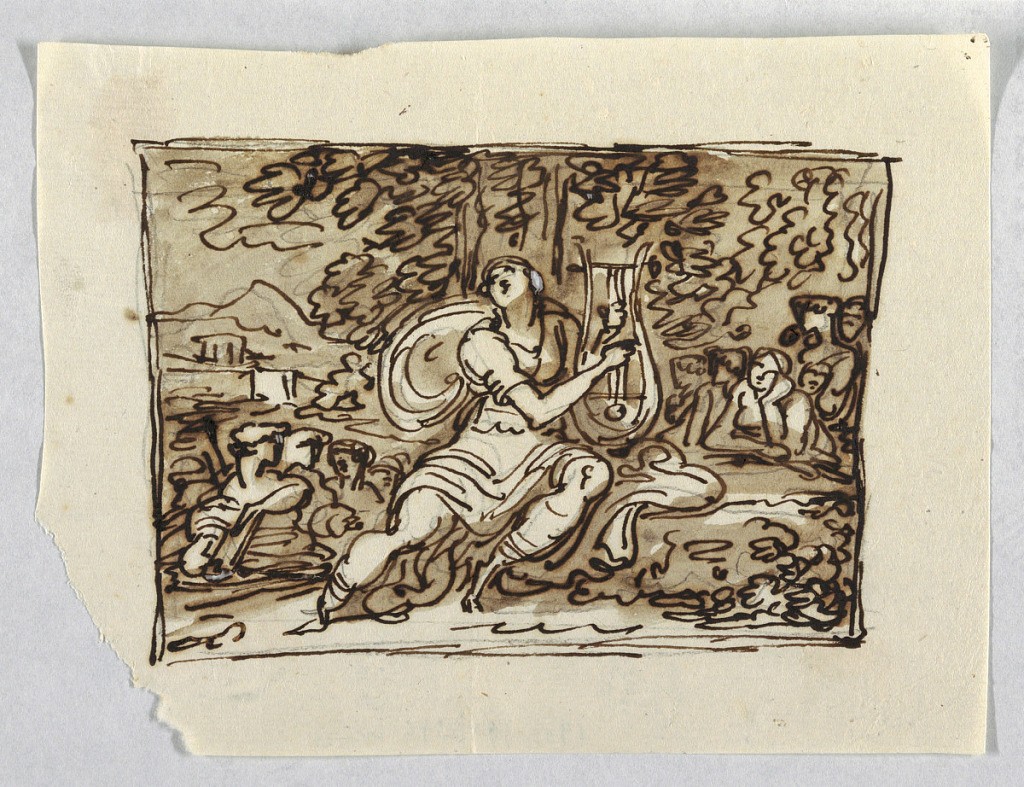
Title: Drawing
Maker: Felice Giani, Italian, 1758–1823
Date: About 1810
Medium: Pen and brown ink, brush and brown wash over traces of graphite on cream laid paper
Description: Seated at the foot of a tree upon mound of earth, Apollo (?) Orpheus (?) sings and plays the lyre. Girls listen in the right middle plane, young men stand on a lower level in the left middle plane. Mountains and wooded landscape.